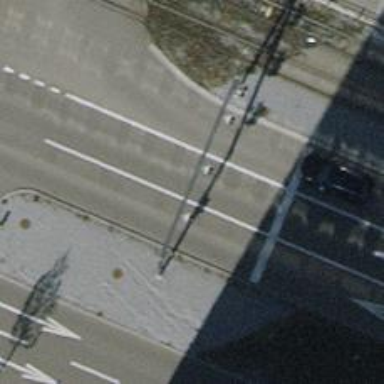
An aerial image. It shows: Road with traffic signals.